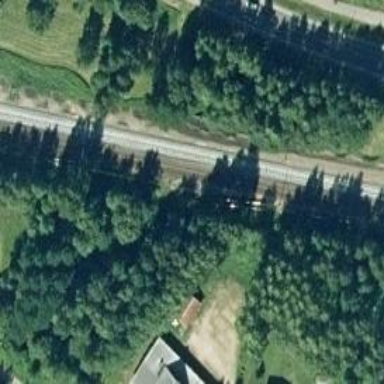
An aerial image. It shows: Railway with continuous electrified contact lines.